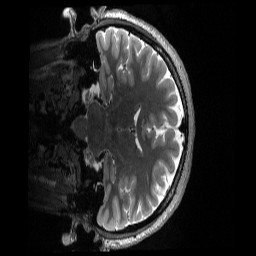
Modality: T2w
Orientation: coronal
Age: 25
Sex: female
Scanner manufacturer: siemens
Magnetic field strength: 3 T
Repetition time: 3.2 s
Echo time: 0.563 s